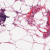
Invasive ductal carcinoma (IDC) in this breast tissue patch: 0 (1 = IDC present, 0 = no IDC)